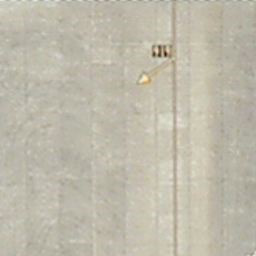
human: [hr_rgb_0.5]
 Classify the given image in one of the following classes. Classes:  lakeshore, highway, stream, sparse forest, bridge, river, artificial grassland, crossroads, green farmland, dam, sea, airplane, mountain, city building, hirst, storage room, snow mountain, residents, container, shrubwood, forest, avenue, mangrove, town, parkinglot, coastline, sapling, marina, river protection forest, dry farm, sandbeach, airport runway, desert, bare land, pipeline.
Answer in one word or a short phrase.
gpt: airport runway